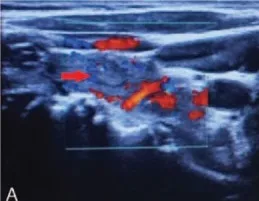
Color ultrasonography examination. (A) Thyroid color ultrasonography showed multiple nodules with high echo (a 21 mm x 11 mm high echo thyroid nodule was represented by a red arrow).
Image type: radiology (ultrasound)